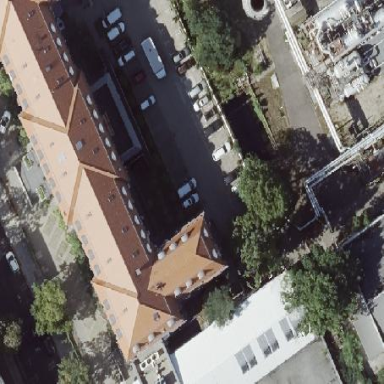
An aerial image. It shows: Industrial building with gambrel roof made of red roof tiles.